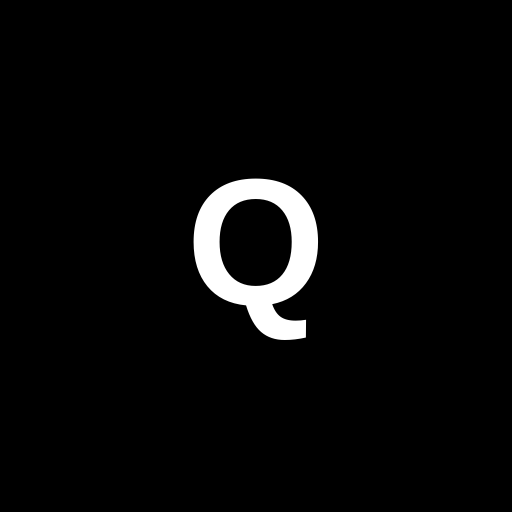
Character: Q
Unicode: U+0051 (LATIN CAPITAL LETTER Q)